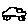
Label: car